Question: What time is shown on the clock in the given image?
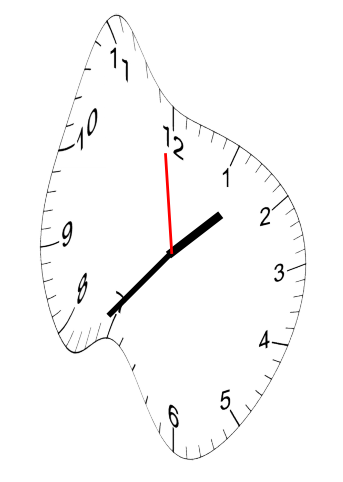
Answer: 01:36:59